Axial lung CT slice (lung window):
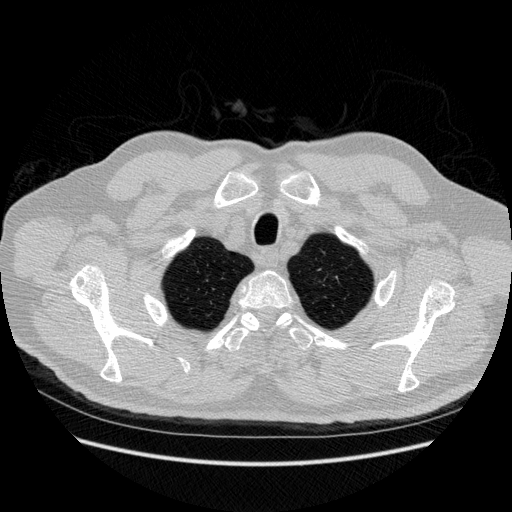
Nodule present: no